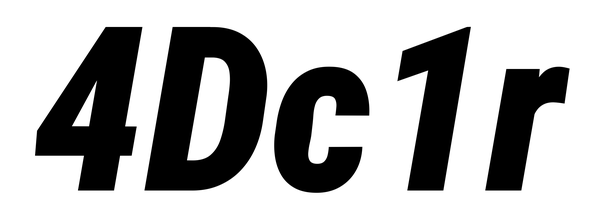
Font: Roboto-Italic_Condensed_Black_Italic